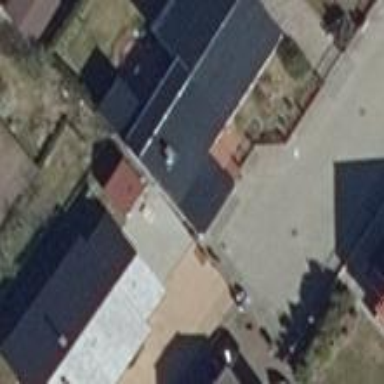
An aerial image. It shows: Residential building.